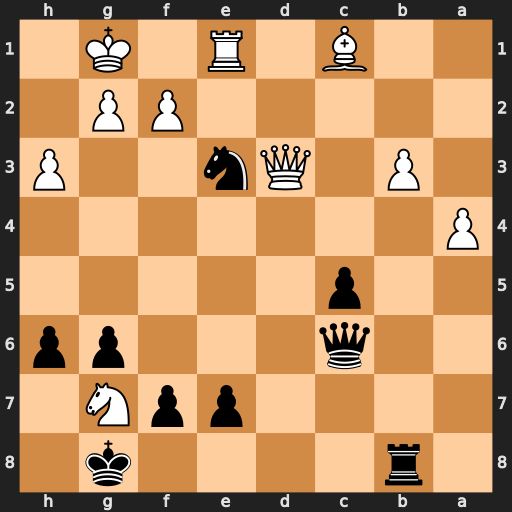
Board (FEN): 1r4k1/4ppN1/2q3pp/2p5/P7/1P1Qn2P/5PP1/2B1R1K1
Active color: b
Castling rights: -
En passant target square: -
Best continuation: Qxg2#